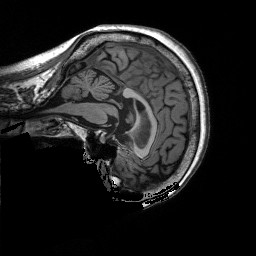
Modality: T1w
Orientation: sagittal
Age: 69
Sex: female
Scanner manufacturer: siemens
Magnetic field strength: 3 T
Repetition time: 2.5 s
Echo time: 0.00248 s